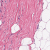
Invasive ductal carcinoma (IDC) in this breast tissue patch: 0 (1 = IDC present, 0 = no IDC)